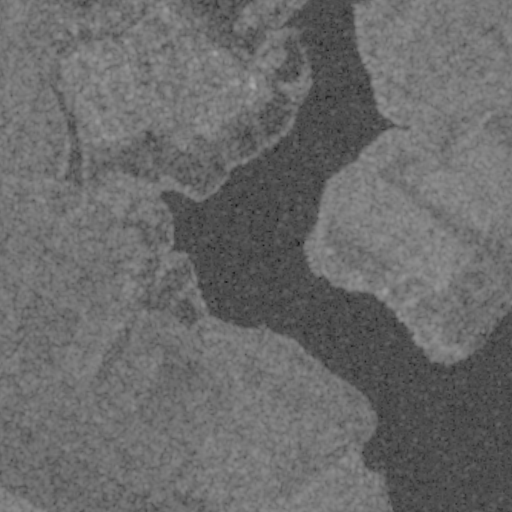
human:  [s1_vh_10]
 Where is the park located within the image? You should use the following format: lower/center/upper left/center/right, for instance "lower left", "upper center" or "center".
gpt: The park is located in the upper left of the image.
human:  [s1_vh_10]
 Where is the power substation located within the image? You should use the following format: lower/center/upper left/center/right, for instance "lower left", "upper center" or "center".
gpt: The power substation is located in the lower right of the image.
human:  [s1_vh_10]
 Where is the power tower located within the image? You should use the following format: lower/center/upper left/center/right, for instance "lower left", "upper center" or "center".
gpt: The power tower is located in the lower right of the image.
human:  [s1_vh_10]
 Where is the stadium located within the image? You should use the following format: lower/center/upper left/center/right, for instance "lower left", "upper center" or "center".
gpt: The stadium is located in the upper left of the image.
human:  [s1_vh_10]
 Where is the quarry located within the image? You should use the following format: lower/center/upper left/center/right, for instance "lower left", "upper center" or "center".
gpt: There is no quarry in the image.

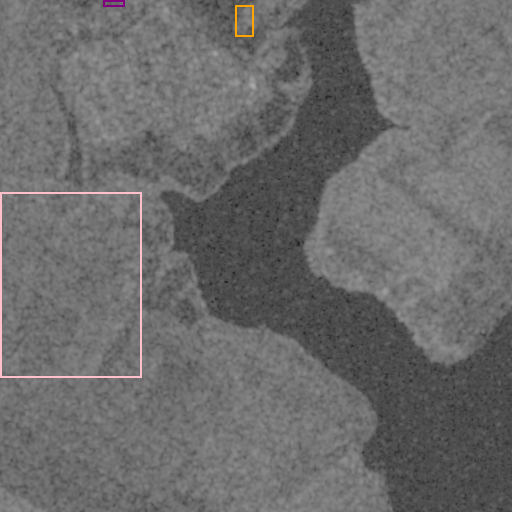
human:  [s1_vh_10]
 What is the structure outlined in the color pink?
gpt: The structure outlined in pink is a crop field.
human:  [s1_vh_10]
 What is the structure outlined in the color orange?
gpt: The structure outlined in orange is a park.
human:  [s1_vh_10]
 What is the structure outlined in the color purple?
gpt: The structure outlined in purple is a stadium.
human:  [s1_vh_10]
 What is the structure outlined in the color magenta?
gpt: There is no magenta outline.